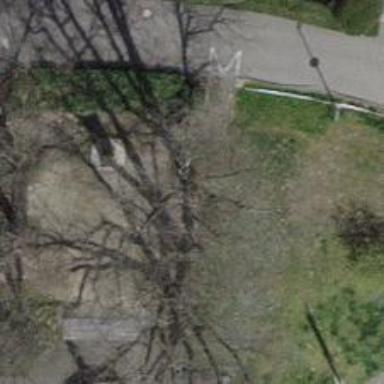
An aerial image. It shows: Brown bench.